Question: I 'm working on code that takes a string from a 'JTextField' and puts it on a 'JLabel'.
But my problem is always the string shown is missing the last character.
'''
private void jTextField1KeyTyped(java.awt.event.KeyEvent evt) {
String ch=jTextField1.getText();
jLabel1.setText(ch);
}
'''

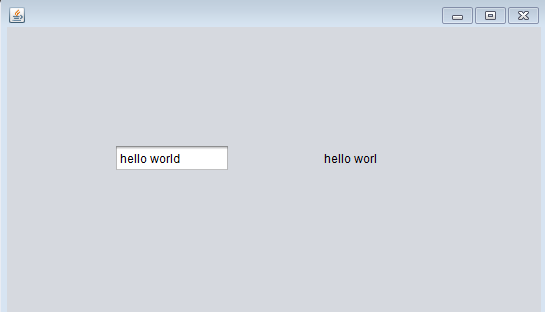
Answer: It's better to <URL>.